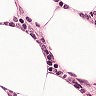
Metastatic tissue present: no